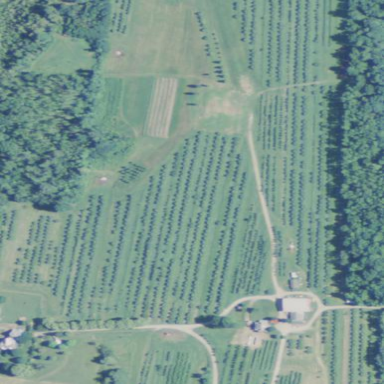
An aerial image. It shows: Orchard.